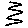
Label: zigzag